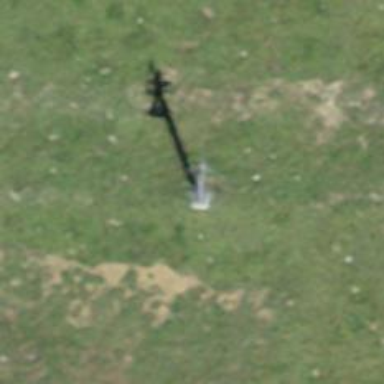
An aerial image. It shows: Pylon for aerialway.